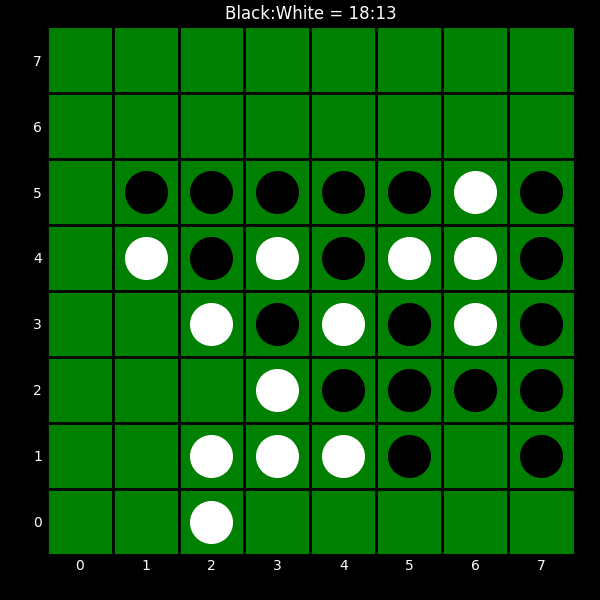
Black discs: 18
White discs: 13